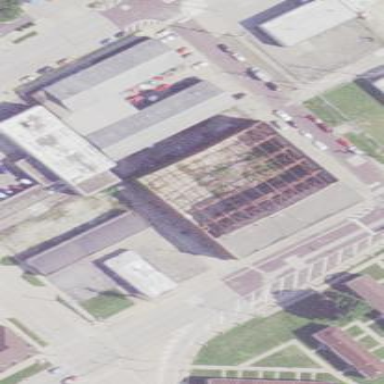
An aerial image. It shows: Partly ruinous civic building.